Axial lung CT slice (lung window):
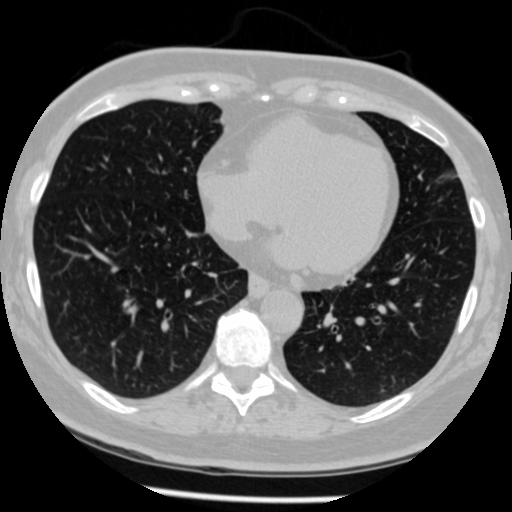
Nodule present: no